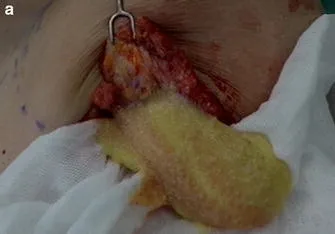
Intraoperative pictures. A; The injected polyacrylamide hydrogel flow out with yellowish jelly-like appearance.
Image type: medical_photograph (other_medical_photograph)